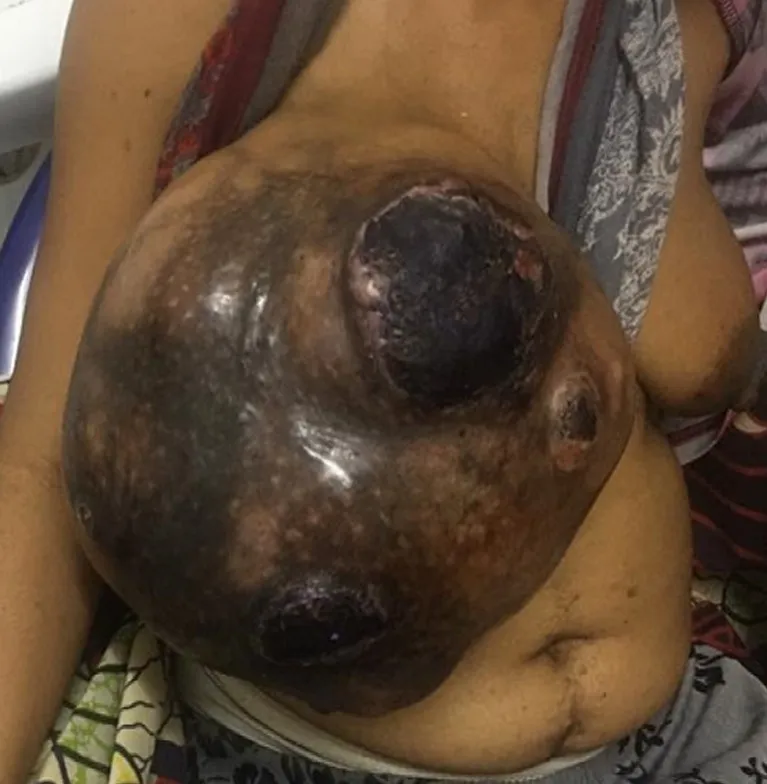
right breast tumor case before surgery.
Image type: medical_photograph (other_medical_photograph)